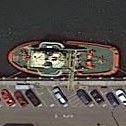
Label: civil